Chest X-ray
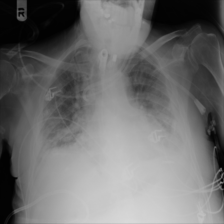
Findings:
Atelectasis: positive
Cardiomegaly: negative
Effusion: negative
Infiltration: negative
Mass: negative
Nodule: negative
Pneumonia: negative
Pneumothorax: negative
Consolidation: negative
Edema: negative
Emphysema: negative
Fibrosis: negative
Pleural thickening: positive
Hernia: negative